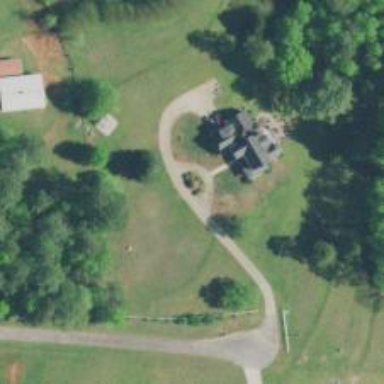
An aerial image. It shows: Driveway.